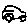
Label: car